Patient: sex F, age 77
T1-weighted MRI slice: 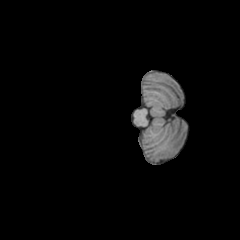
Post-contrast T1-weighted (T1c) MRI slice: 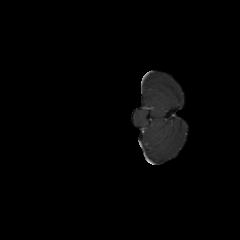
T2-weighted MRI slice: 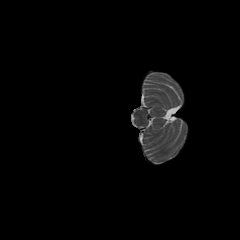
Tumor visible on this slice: no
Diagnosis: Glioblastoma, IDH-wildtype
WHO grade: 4